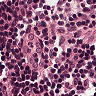
Metastatic tissue present: no